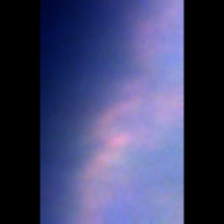
Taxon: Unknown_full_image
Group: Unknown